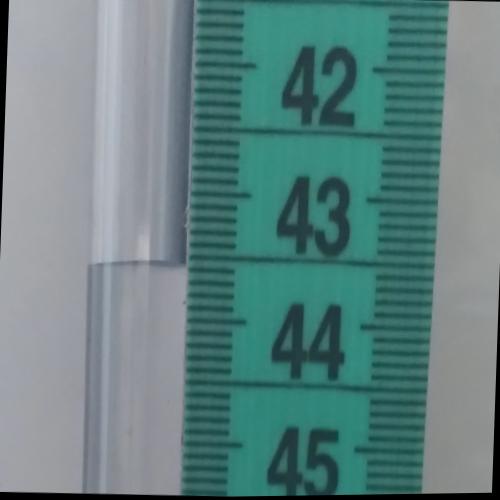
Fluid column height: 43.6 cm